Question: How does twitter implement this kind of transparency ?

I tried adding opacity to my code but every children element is being affected. what I aim is somewhat like in the image above. how would I do that? is opacity the right css rule for that?
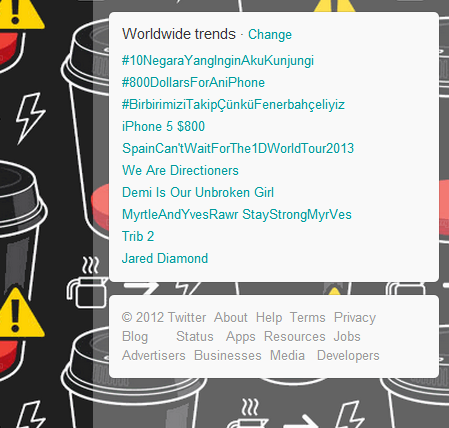
Answer: Try using 'RGBa' instead of 'opacity' to achieve this effect. The opacity property forces all child elements to also become transparent, and there are not many simple ways to work around that. RGBa makes the element transparent but all the child elements remain unchanged.
'''
div {
background: rgba(10, 10, 10, 0.5);
}
'''
The first three numbers in RGBa represent the color in RGB values; the fourth represents a transparency, and should be between 0.0 and 1.0 (similar to the opacity property).
<URL>
<URL>